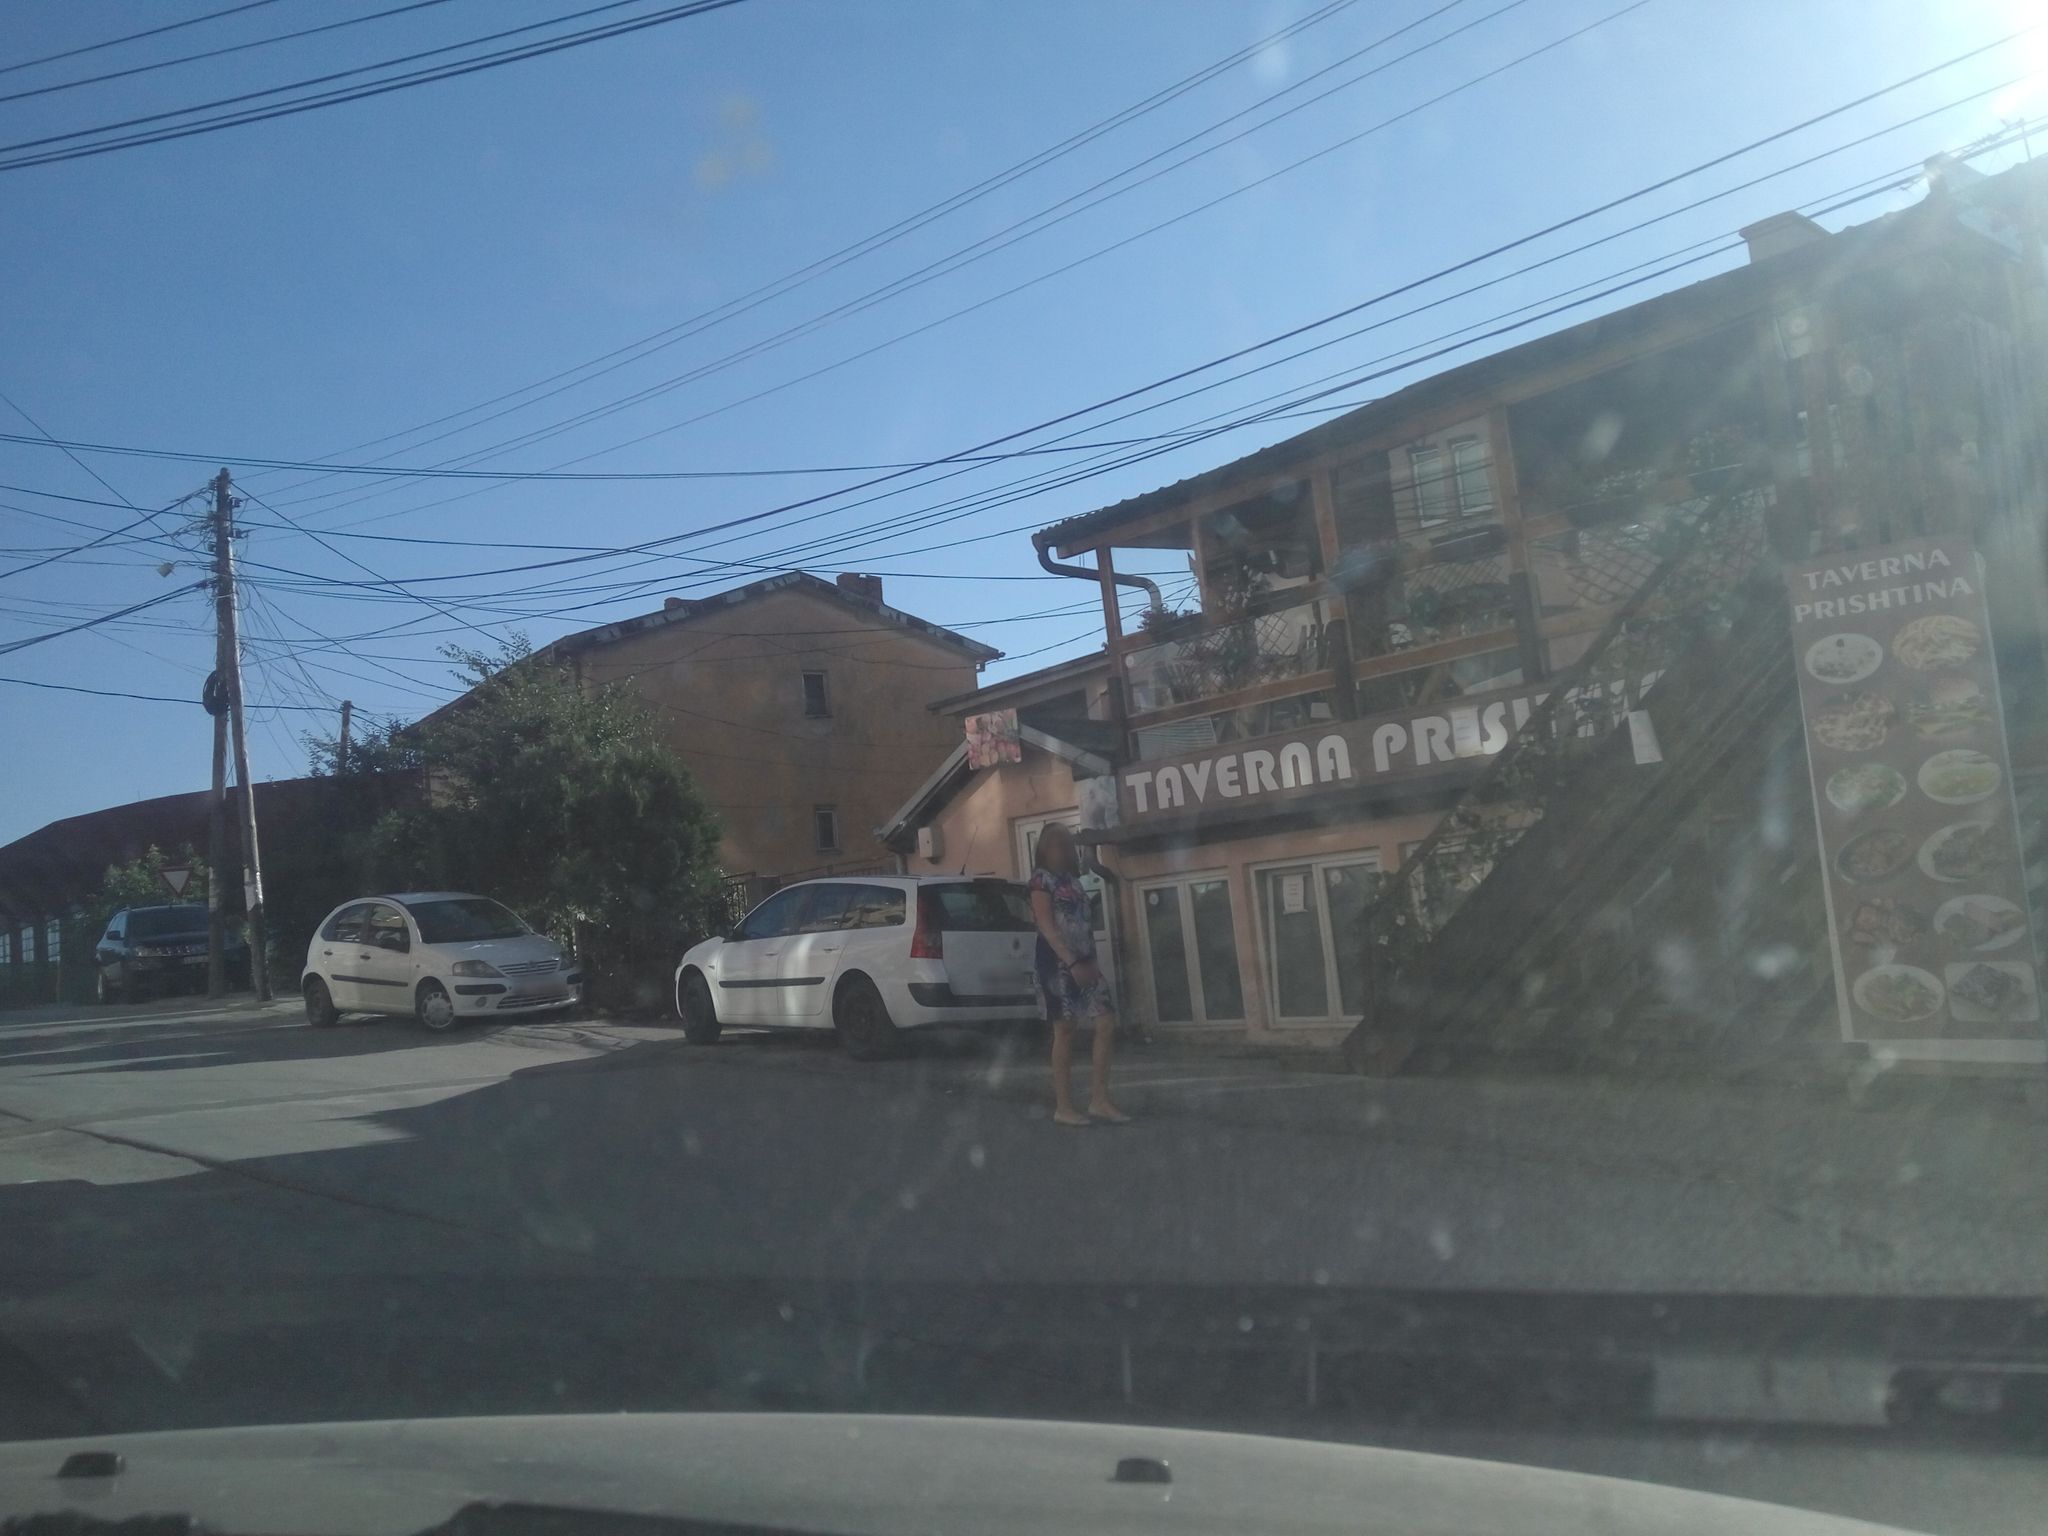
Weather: cloudy
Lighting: day
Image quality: good
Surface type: driving surface
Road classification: residential
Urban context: urban centre
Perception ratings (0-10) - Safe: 3.51, Lively: 0.92, Beautiful: 3.51, Boring: 5.5, Depressing: 7.9, Wealthy: 1.02